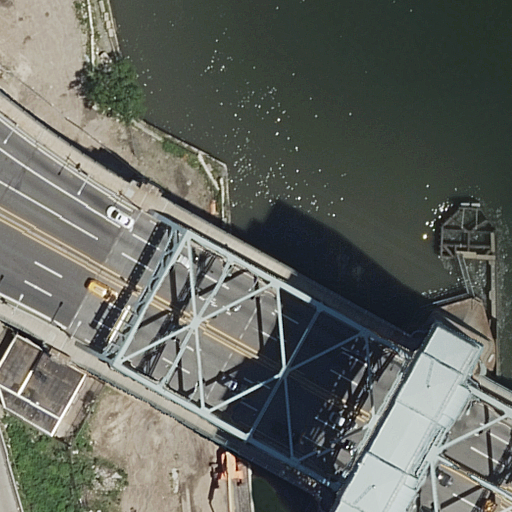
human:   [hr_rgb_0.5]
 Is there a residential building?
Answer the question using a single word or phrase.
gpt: yes

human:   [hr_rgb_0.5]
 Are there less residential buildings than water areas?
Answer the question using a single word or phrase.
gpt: no

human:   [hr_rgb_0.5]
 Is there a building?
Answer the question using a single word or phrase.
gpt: yes

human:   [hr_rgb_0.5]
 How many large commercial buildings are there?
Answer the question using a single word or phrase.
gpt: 0

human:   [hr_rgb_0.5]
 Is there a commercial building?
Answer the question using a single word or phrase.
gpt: no

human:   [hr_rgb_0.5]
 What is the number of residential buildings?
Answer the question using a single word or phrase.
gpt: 1

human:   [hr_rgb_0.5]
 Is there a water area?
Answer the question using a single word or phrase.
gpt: yes

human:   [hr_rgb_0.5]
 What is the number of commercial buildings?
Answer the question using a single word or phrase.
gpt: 0

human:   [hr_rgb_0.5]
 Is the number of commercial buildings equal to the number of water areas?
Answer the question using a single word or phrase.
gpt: no

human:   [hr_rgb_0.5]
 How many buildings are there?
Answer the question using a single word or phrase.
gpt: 1

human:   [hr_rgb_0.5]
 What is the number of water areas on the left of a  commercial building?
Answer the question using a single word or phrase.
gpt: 0

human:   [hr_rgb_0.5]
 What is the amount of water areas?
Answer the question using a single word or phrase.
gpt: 1

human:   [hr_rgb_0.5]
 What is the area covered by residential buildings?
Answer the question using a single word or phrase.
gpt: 5m2

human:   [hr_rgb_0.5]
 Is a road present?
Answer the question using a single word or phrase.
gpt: yes

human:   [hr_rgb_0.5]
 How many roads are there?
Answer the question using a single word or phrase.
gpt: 9

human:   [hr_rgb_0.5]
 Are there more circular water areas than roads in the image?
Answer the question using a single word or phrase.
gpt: no

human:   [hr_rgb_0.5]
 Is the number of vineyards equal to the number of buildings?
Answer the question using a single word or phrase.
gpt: no

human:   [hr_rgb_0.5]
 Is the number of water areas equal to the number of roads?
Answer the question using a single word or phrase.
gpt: no

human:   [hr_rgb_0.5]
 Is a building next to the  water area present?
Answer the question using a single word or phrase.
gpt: yes

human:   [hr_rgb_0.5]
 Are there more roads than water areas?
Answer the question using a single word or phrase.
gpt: yes

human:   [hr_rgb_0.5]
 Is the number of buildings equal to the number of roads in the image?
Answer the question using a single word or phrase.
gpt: no

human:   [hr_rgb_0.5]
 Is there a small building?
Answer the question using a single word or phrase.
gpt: yes

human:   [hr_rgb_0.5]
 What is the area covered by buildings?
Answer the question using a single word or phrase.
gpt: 5m2

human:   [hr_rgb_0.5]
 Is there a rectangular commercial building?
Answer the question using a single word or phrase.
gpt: no

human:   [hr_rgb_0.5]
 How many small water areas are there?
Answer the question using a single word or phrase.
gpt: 0

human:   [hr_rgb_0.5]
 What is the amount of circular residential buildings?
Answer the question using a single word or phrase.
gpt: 0

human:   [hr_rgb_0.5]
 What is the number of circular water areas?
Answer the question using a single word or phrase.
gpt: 0

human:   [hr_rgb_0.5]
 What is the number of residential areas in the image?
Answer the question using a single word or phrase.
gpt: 0

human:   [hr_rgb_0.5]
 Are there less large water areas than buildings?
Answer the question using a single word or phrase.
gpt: no

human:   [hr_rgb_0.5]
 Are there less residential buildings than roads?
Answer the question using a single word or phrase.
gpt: yes

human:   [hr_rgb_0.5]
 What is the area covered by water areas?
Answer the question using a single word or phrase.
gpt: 6290m2

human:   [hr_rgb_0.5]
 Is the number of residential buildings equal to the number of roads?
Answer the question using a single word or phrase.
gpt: no

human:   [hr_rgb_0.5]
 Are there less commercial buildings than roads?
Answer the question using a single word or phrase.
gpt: yes

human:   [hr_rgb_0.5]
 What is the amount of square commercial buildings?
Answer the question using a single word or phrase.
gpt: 0

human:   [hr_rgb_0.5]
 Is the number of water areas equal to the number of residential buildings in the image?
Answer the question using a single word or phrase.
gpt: yes

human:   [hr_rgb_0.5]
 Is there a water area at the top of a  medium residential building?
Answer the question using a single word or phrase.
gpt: no

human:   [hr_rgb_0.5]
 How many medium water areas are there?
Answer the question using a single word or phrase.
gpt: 0

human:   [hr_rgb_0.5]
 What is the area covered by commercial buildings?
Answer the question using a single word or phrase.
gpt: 0m2

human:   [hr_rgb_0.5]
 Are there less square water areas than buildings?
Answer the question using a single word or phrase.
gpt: yes

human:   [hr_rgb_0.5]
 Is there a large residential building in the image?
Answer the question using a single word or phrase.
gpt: no

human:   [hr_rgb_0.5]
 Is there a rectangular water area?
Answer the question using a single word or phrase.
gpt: yes

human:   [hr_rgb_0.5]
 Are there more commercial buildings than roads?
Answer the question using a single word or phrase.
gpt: no

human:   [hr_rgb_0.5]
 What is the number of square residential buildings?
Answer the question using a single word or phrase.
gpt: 0

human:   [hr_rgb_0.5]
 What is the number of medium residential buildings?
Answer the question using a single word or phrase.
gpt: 0

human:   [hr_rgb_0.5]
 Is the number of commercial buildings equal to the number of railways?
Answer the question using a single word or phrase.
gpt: yes

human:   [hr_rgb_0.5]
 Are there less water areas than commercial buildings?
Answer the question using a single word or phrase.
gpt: no

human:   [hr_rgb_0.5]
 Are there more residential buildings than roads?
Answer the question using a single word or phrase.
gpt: no

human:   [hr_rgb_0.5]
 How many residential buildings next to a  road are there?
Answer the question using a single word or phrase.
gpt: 1

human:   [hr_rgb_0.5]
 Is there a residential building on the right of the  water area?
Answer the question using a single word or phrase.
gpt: no

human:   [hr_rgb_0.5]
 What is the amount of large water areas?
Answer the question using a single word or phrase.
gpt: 1

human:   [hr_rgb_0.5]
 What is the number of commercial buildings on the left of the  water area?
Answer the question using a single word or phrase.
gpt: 0

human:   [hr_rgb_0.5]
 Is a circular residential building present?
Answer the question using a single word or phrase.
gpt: no

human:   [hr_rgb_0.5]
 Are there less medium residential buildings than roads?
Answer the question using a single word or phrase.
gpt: yes

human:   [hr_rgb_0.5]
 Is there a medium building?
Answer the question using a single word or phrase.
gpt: no

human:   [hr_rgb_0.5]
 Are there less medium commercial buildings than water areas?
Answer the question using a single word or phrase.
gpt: yes

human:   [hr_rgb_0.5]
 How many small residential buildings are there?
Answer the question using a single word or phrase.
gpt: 1

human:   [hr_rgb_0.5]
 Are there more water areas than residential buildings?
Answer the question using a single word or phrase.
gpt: no

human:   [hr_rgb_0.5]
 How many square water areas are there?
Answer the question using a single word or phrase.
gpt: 0

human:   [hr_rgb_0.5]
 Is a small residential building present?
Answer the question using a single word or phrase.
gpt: yes

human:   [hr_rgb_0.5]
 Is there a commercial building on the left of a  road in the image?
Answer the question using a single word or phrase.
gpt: no

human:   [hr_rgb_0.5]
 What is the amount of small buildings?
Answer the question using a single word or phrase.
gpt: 1

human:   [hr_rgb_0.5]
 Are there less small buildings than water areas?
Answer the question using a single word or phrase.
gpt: no

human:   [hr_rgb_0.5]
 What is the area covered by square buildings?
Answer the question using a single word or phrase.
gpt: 0m2

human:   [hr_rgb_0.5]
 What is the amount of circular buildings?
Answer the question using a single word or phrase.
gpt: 0